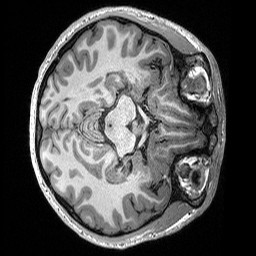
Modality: T1w
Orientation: axial
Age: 27
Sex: male
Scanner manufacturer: siemens
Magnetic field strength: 3 T
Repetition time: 2.3 s
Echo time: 0.00298 s